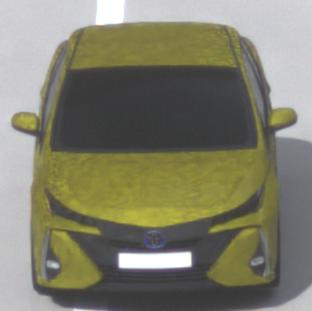
Make: Toyota
Model: Prius 1.8 Plug-In Hybrid
Detailed model: Prius (XW5) Plug-In
Model produced from: 2019/07
Model produced until: 2020/07
Doors: 5
Color: yellow
Road condition: dry road
Daytime: morning or afternoon
Contrast: low contrast